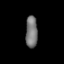
Tissue: lung
Cell type: Epithelial cells
Senescence score: 0.1119
Nuclear area (px): 373
Mean DAPI intensity: 117.898